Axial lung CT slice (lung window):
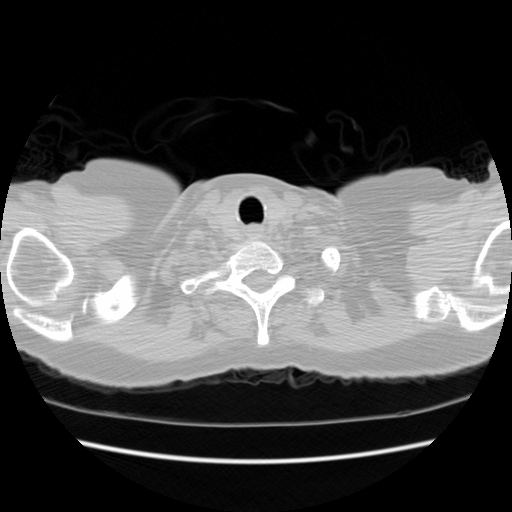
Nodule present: no